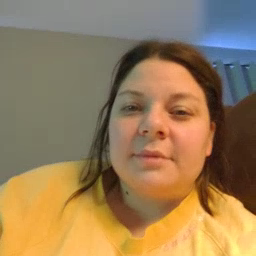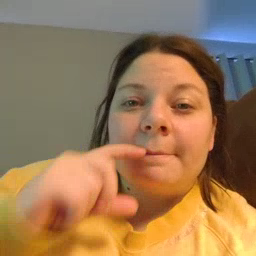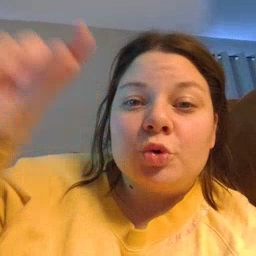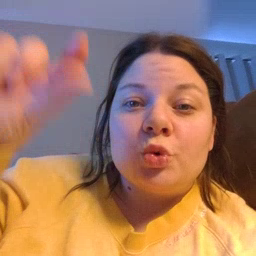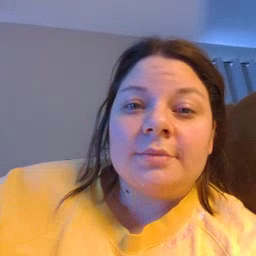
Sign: moon